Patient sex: F
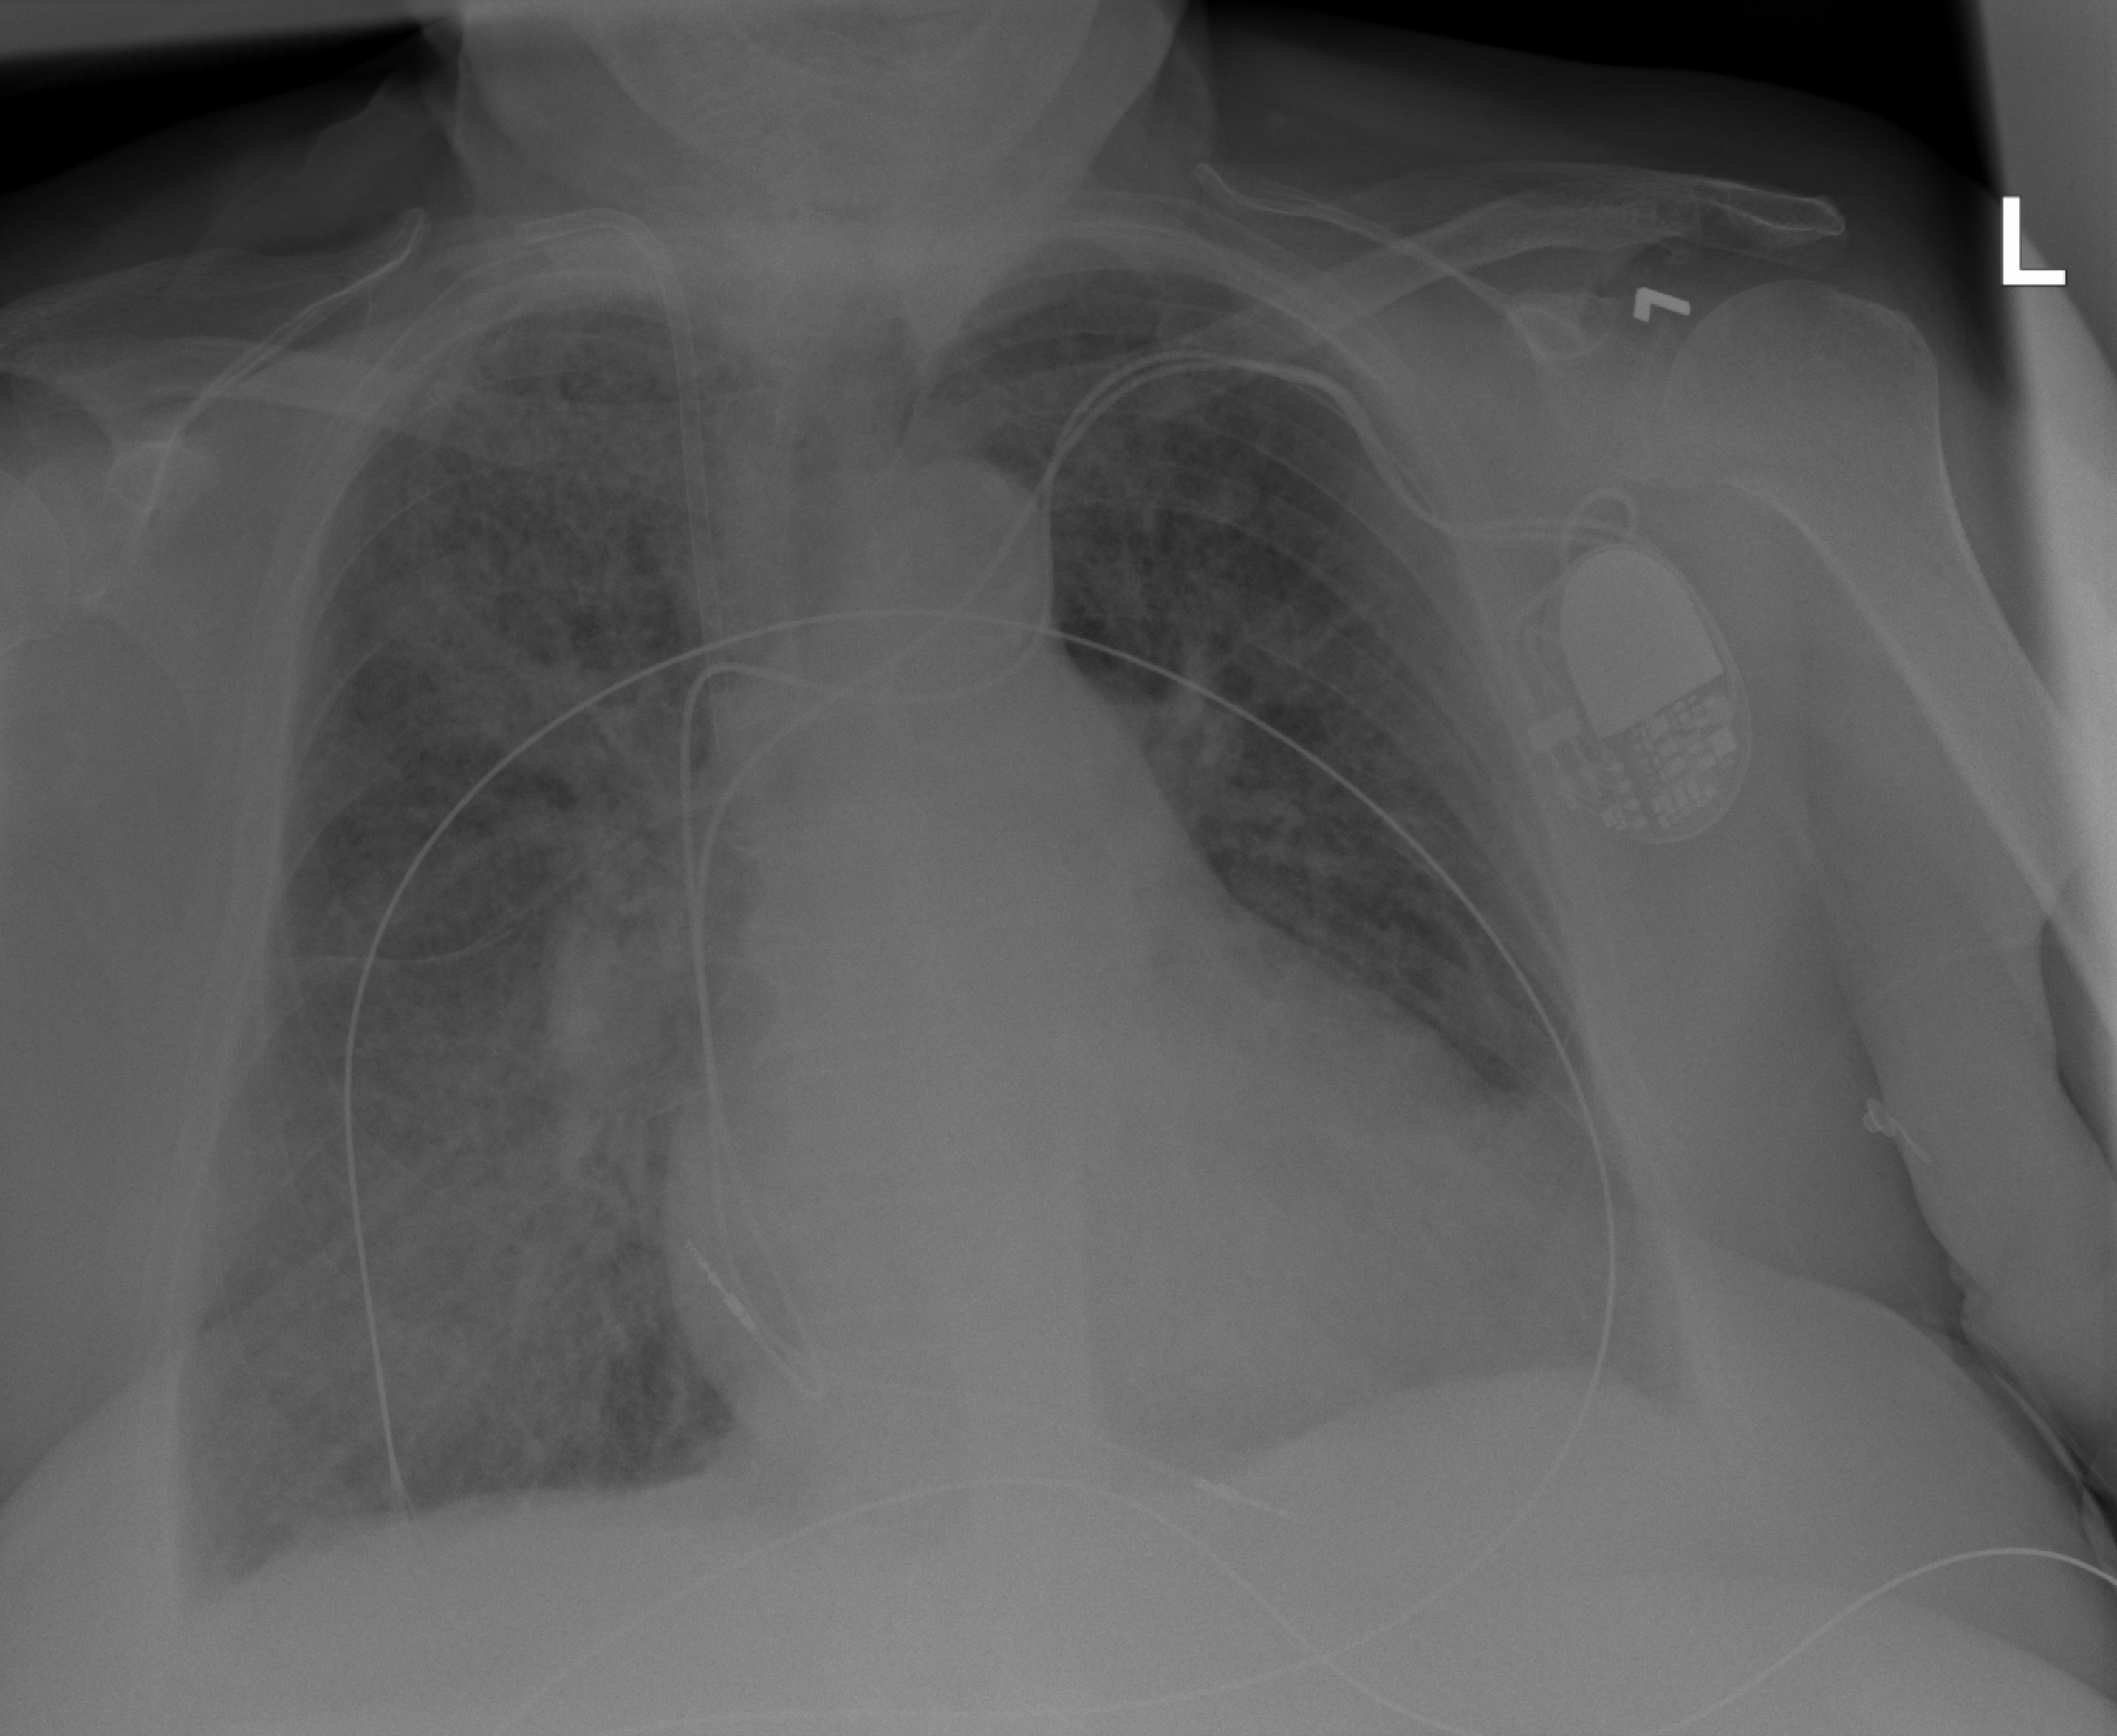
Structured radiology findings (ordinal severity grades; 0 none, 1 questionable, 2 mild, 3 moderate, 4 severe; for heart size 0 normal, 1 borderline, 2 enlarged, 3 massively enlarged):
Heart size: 2
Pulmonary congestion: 4
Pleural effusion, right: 2
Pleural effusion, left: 2
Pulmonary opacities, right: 3
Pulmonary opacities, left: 3
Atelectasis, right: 2
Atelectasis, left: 0